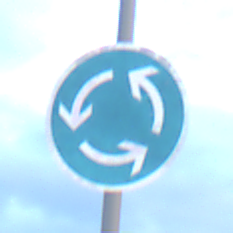
Verkehrszeichen: Kreisverkehr
Umgebung: Outdoor, Nature
Tageszeit: SunriseSunset
Wetter: PartlyCloudy
Licht: Natural
Jahreszeit: NotSpecified
Kontrast: LowContrast